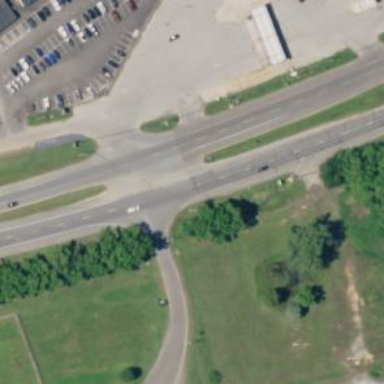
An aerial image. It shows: Trunk highway.